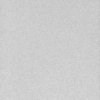
Label: dusty